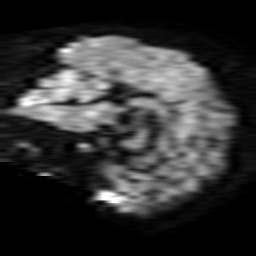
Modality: TRACE
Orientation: sagittal
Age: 51
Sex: male
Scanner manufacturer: philips
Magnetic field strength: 1.5 T
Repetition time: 4.808 s
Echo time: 0.07764 s